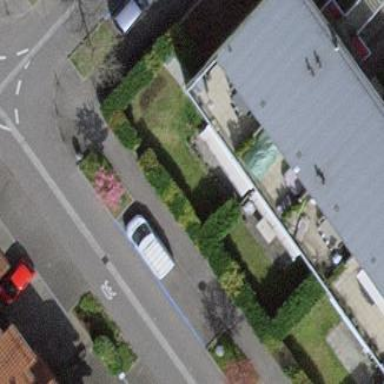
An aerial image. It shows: Garden enclosed by fence.